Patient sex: F
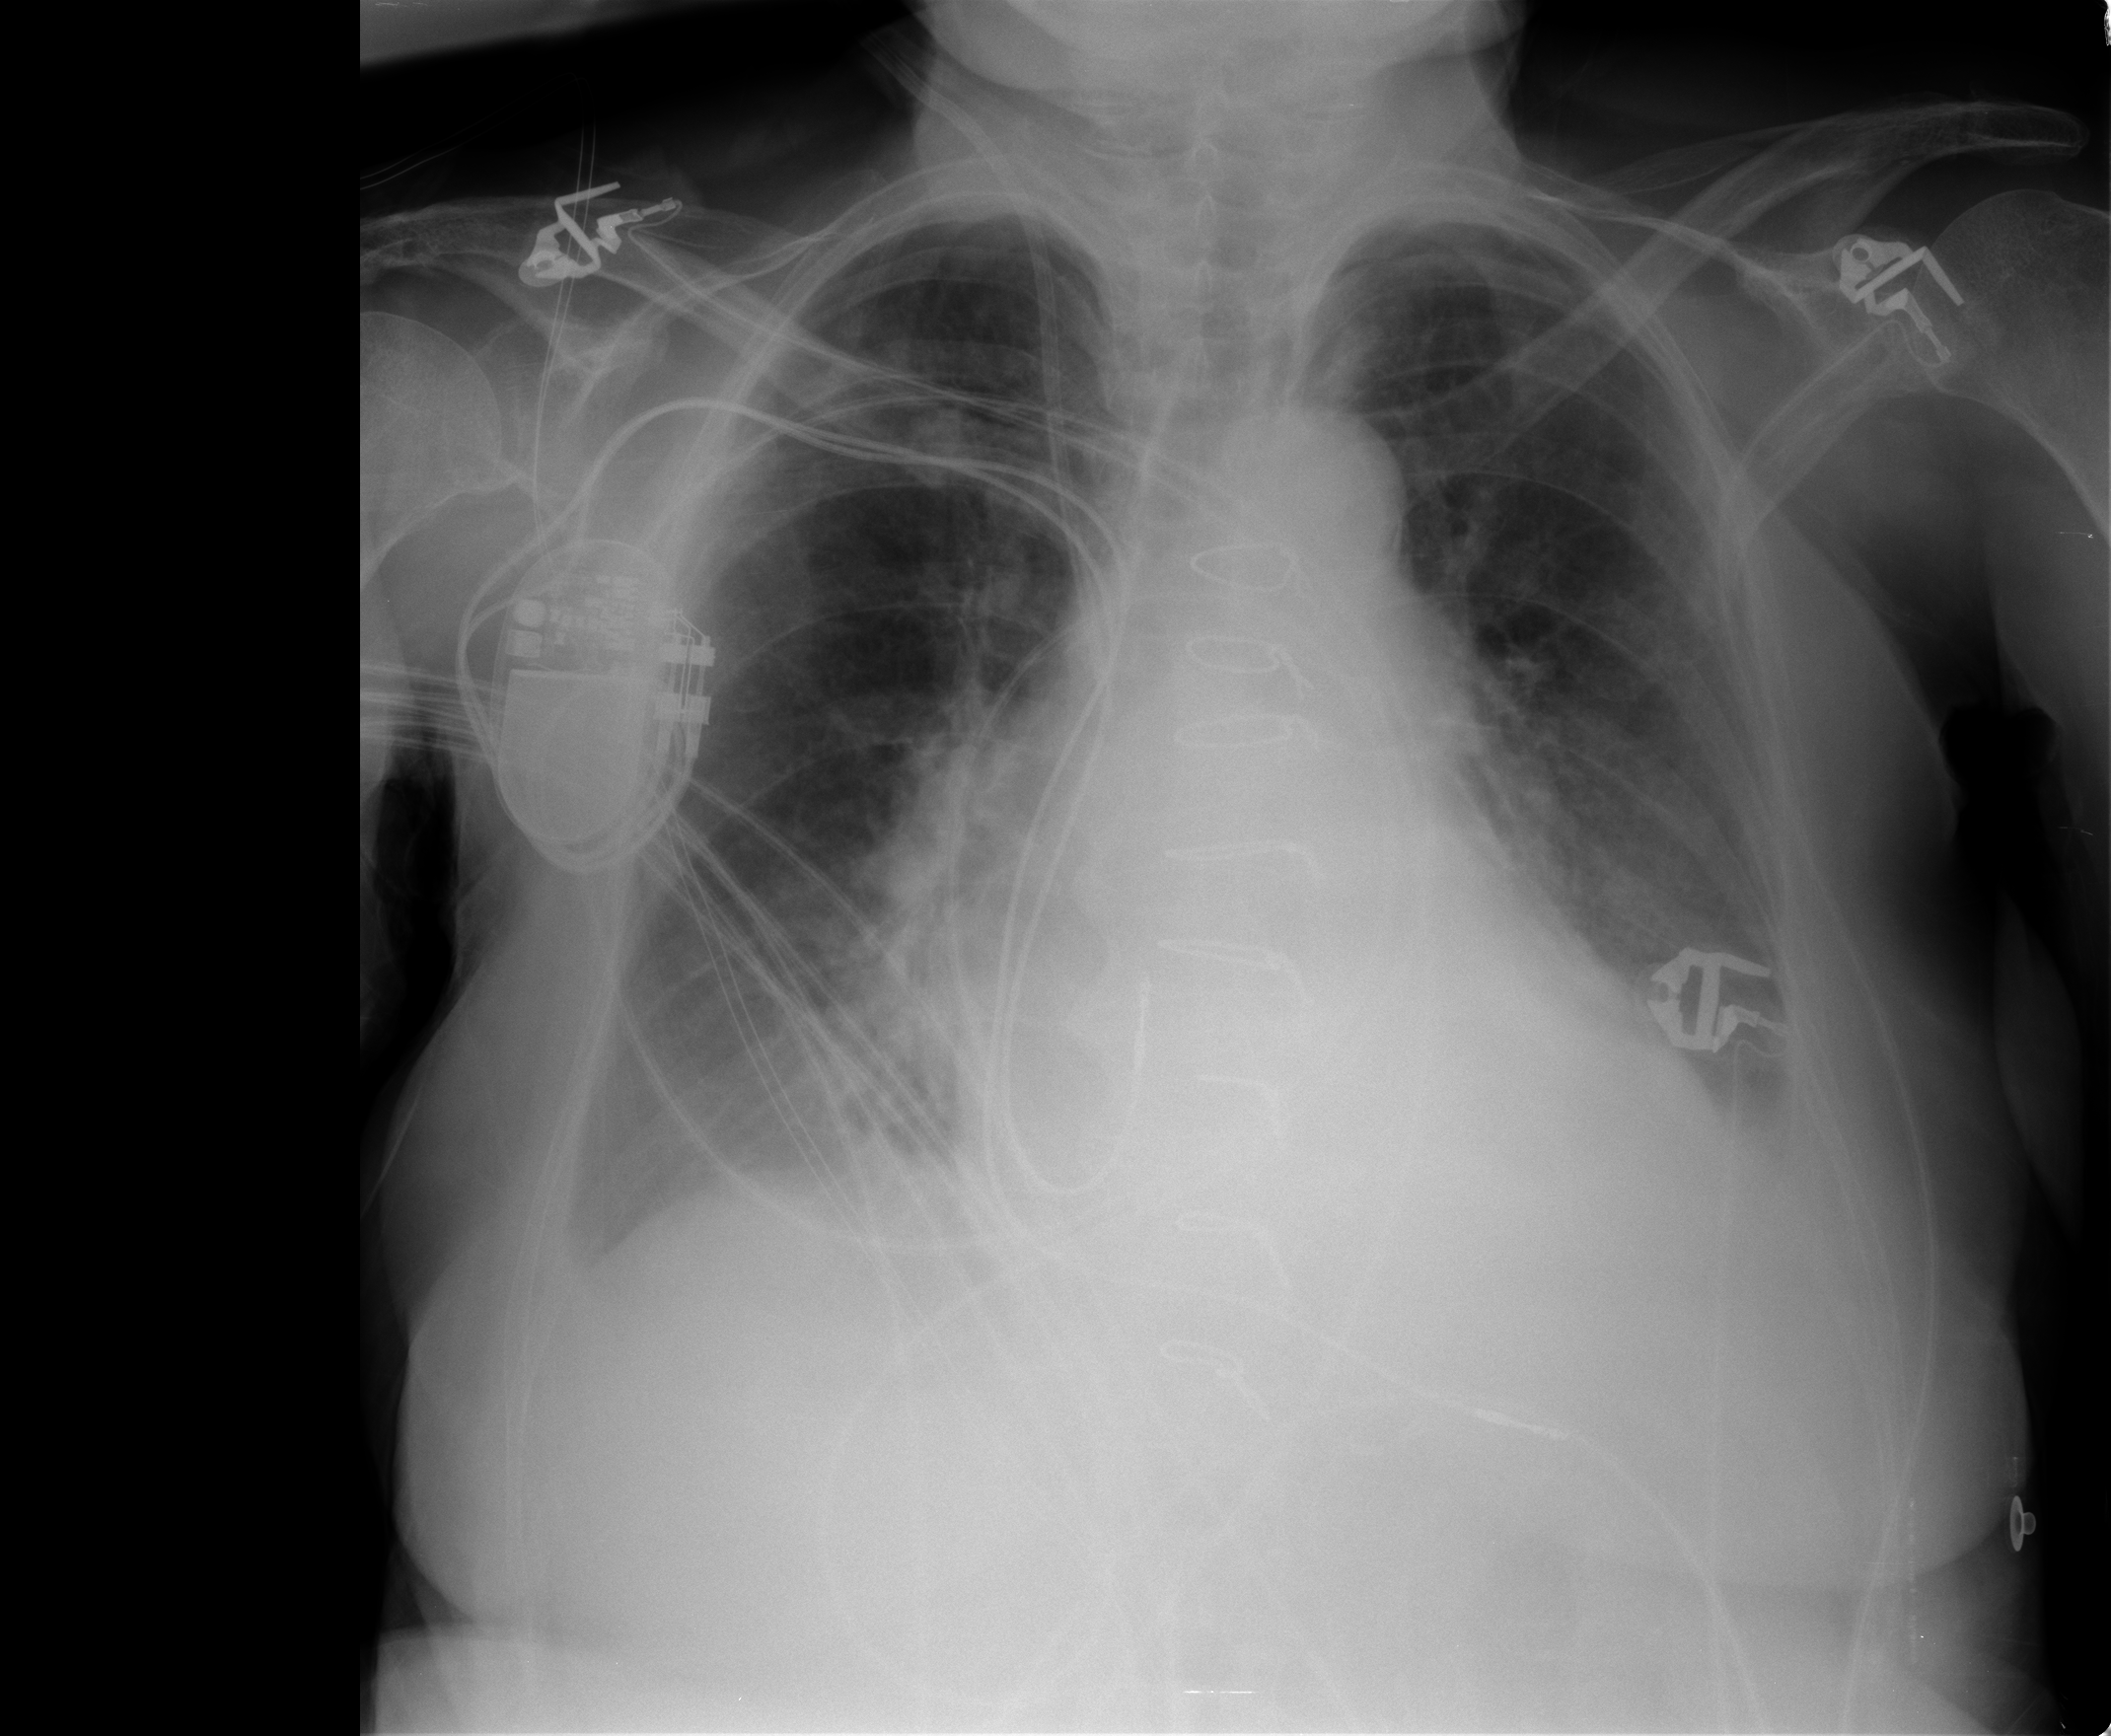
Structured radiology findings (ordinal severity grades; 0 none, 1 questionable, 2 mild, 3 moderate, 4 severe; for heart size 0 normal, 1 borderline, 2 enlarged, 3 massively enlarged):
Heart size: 2
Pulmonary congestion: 0
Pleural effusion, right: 0
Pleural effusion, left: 2
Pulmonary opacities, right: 1
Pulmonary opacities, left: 0
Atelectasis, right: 2
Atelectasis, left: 2